Aerial crown-view tile of a tropical tree (Barro Colorado Island, Panama), acquired 20250217:
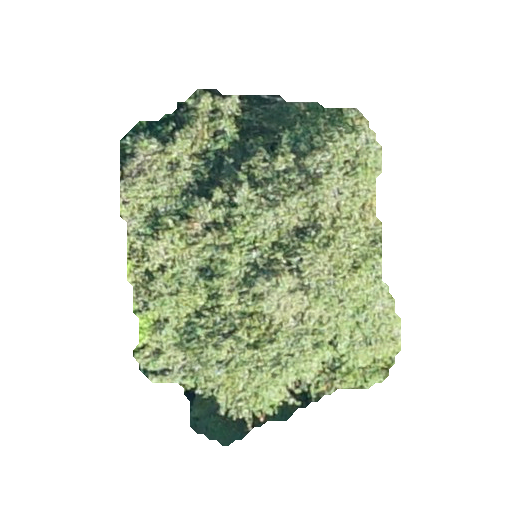
Species: Chrysophyllum cainito
GBIF accepted scientific name: Chrysophyllum cainito
Crown area: 112.205 m²